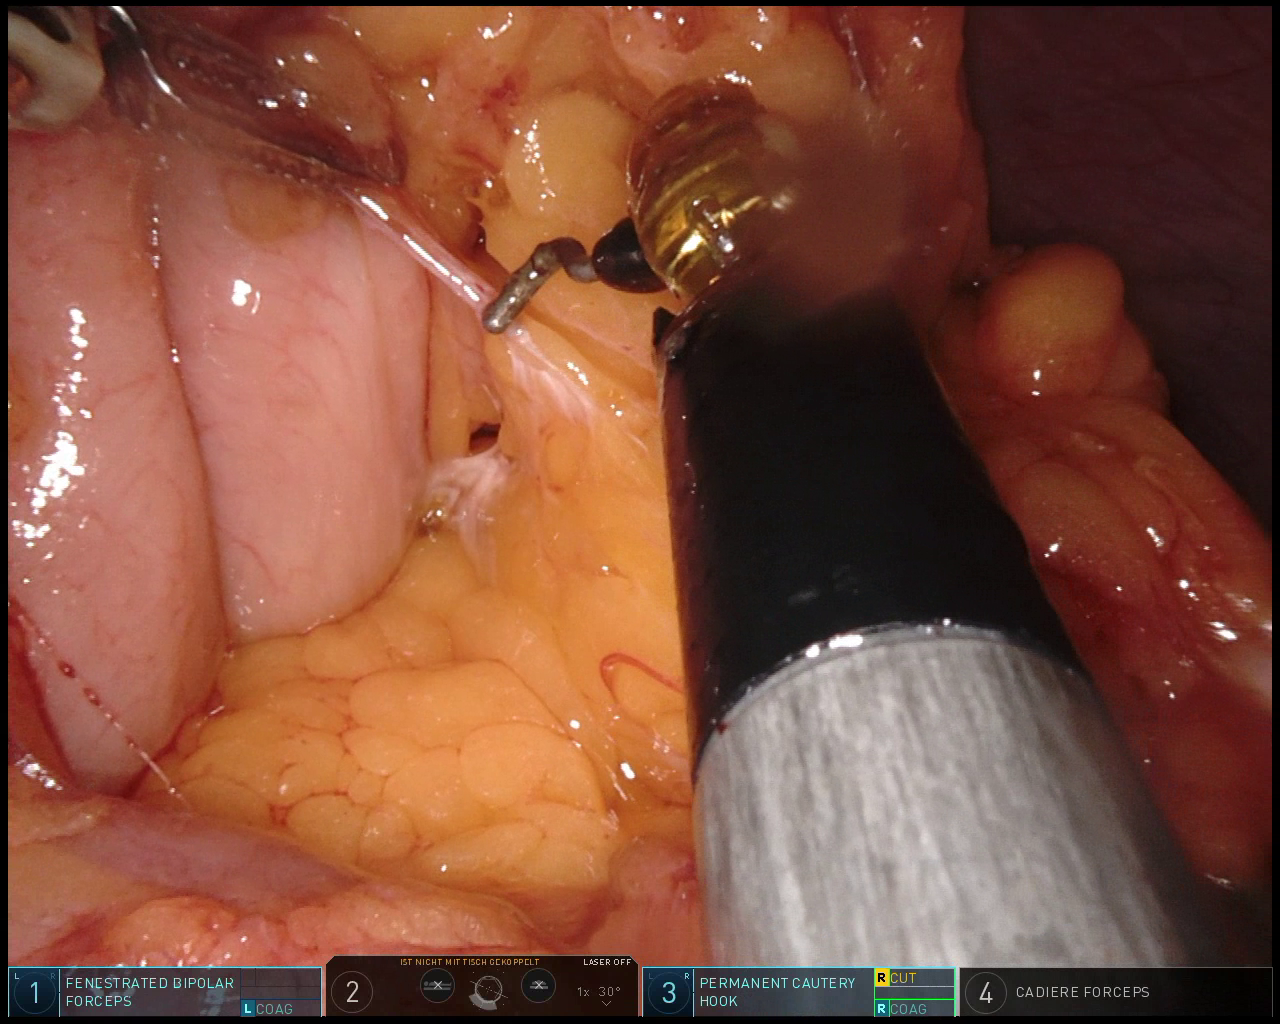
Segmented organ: stomach
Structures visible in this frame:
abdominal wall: yes
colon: yes
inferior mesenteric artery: no
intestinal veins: no
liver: no
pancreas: no
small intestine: no
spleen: no
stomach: yes
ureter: no
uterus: no
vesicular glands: no